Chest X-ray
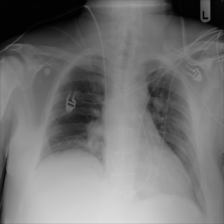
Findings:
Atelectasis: negative
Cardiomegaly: negative
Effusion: negative
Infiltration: negative
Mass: negative
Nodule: negative
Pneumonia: negative
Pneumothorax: negative
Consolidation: negative
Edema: negative
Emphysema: negative
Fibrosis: negative
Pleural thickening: negative
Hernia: negative